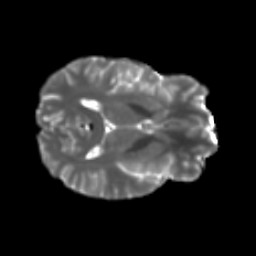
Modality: T2w
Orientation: axial
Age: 25
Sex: male
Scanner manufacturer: ge
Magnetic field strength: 3 T
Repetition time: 7.8 s
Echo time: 0.061 s